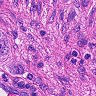
Metastatic tissue present: yes